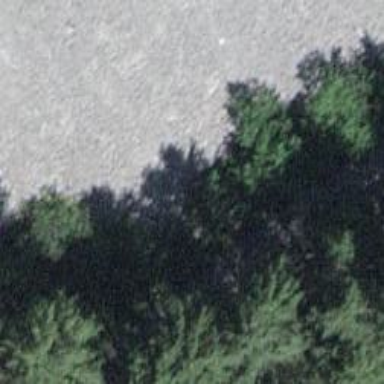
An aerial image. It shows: Rocky path.